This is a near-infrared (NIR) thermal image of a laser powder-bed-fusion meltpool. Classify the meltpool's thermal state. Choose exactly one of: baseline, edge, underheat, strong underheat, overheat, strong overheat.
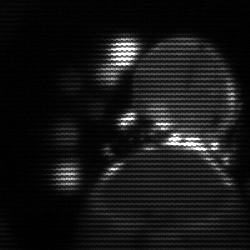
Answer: edge